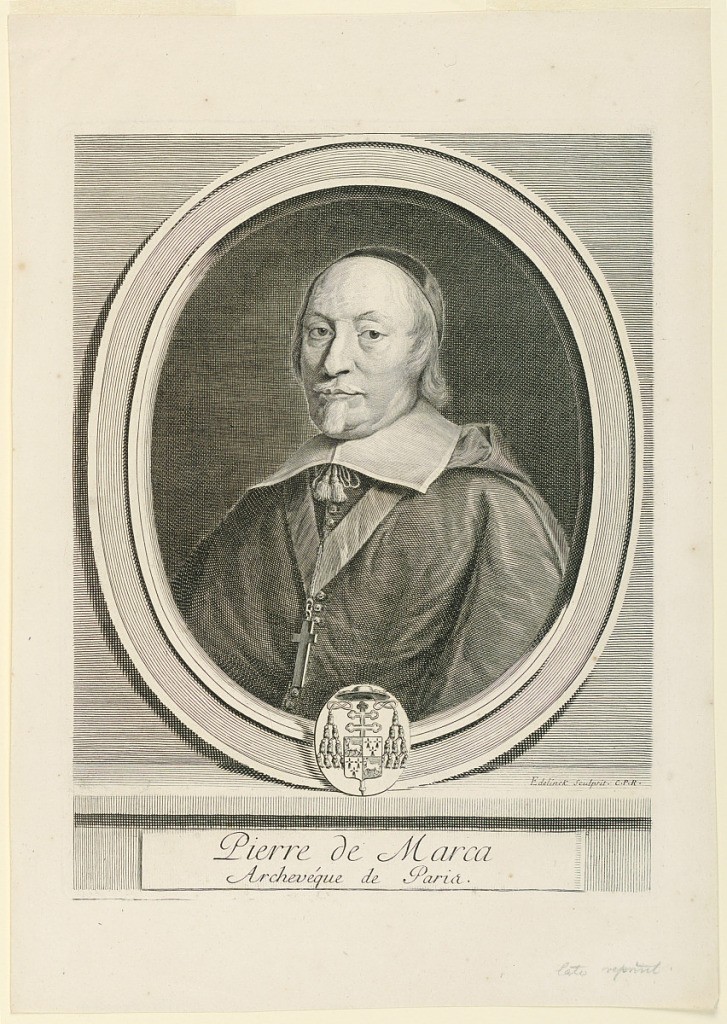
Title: Portrait of Pierre de Marca (1595-1662)
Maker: Gerard Edelinck, Flemish, active in France, 1640/41 - 1707
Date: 1696-1700
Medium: Engraving on paper
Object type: Print
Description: Bust length portrait in three-quarter view turned toward left. In an oval frame with the coat-of-arms in lower part. It rests on a moulding with inscription.